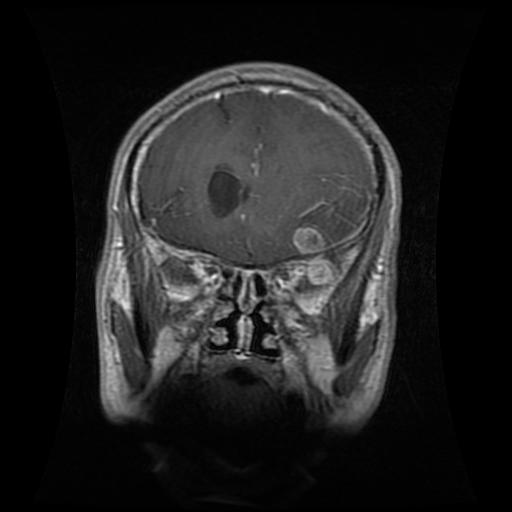
Label: glioma